Brain MRI, t1w sequence, axial 2D slice.
Patient: age 33, sex F, weight 95 kg, height 1.95 m
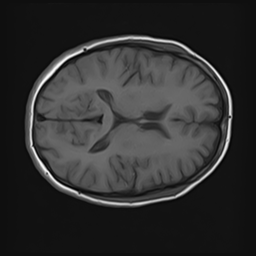